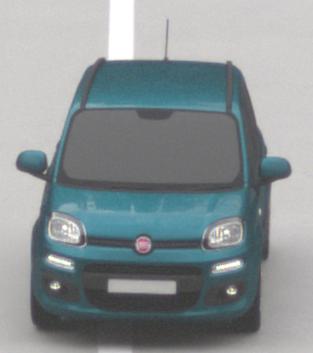
Make: Fiat
Model: Panda 1.2 8V
Detailed model: Panda (312)
Model produced from: 2013/02
Model produced until: 2013/12
Doors: 5
Color: blue
Road condition: dry road
Daytime: morning or afternoon
Contrast: low contrast